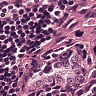
Metastatic tissue present: yes